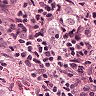
Metastatic tissue present: yes